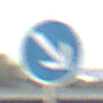
Verkehrszeichen: VorgeschriebeneVorbeifahrtRechts
Umgebung: Outdoor, Urban
Tageszeit: SunriseSunset
Wetter: PartlyCloudy
Licht: Natural
Jahreszeit: NotSpecified
Kontrast: LowContrast